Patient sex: M
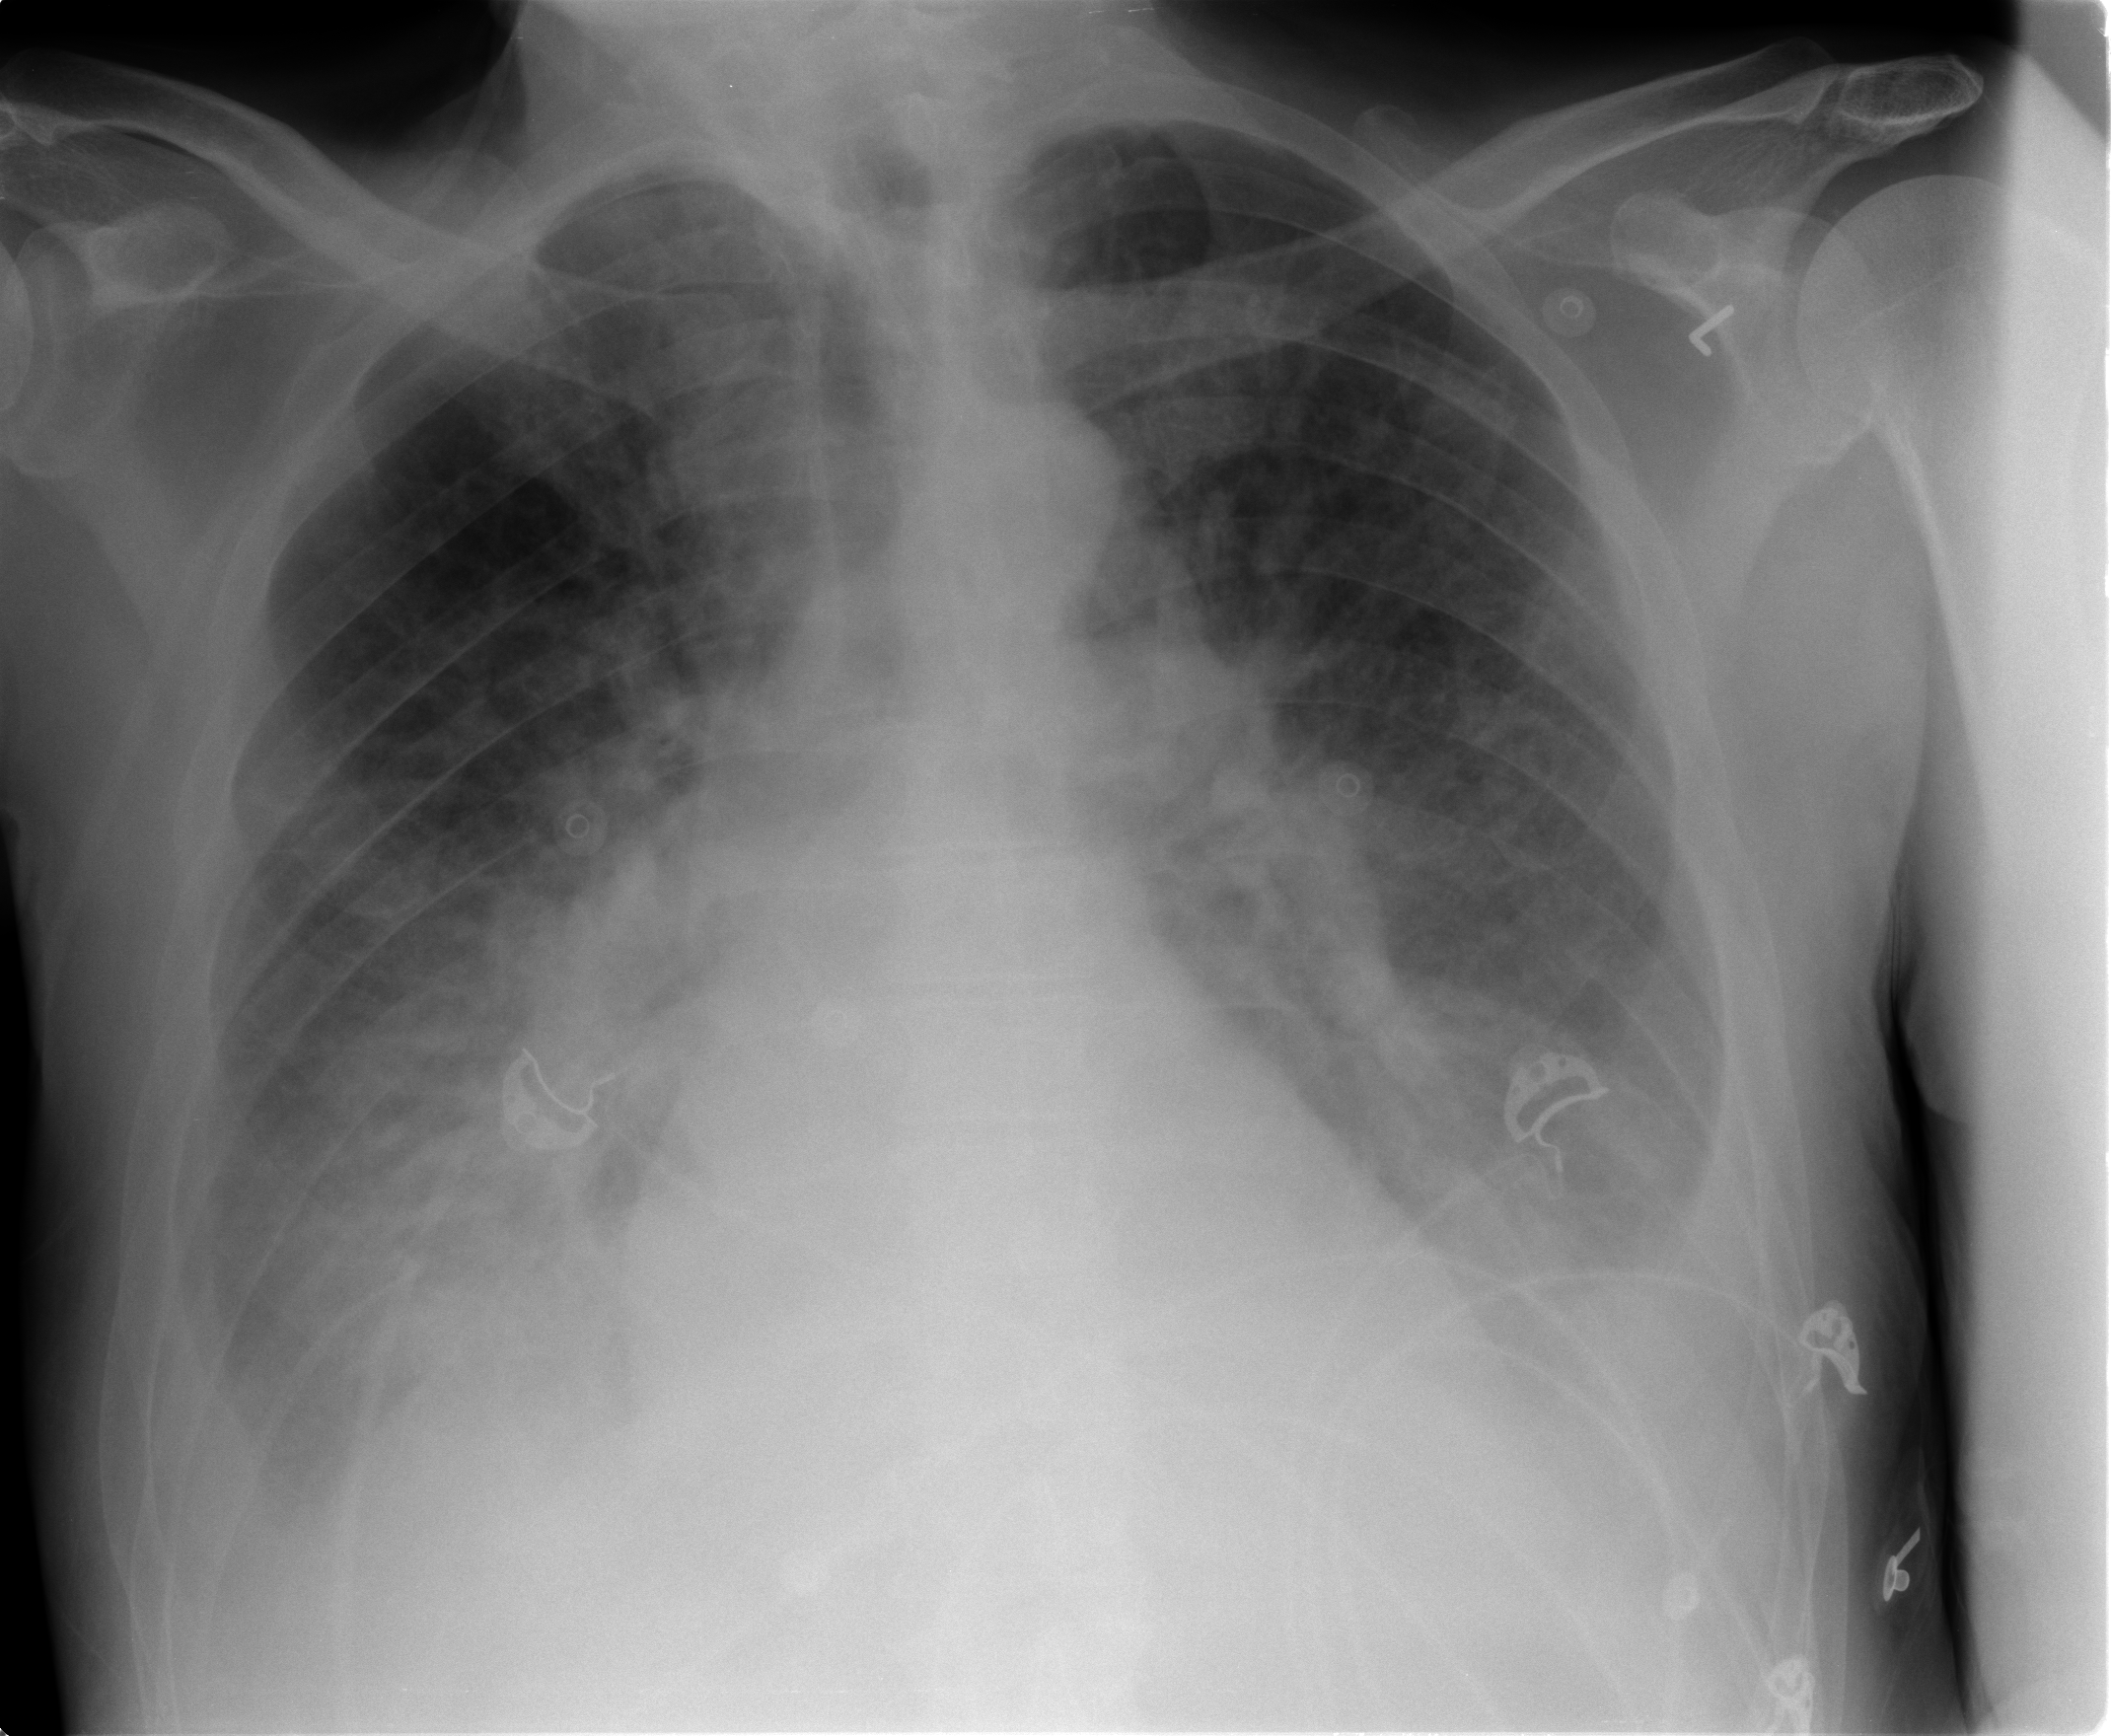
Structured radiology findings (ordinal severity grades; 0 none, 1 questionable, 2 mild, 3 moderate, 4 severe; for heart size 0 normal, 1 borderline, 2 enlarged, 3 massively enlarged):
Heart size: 0
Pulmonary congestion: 2
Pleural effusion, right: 2
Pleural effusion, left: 2
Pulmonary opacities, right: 2
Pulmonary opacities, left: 2
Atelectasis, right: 2
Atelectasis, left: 2